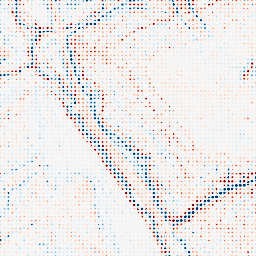
Category: edge_preserving
Decomposition family: anisotropic_diffusion
Decomposition parameters: iterations: 20
kappa: 10
gamma: 0.15
Upsampling method: sinc_blackman
Upsampling parameters: scale: 8
kernel_size: 4
Upsampling scale: 8